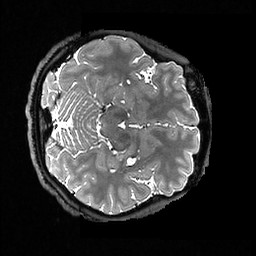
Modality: T2w
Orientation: axial
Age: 28
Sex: female
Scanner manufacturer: ge
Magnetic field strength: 3 T
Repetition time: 3.202 s
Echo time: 0.06602 s